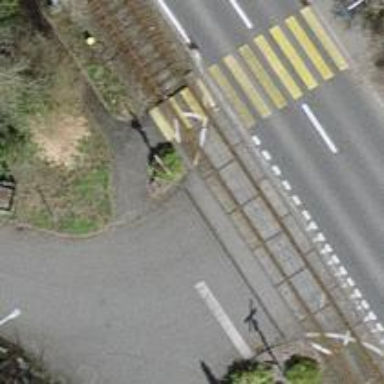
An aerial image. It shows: Railway level crossing.